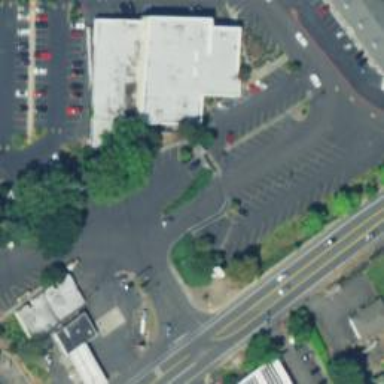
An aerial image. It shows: Parking space.